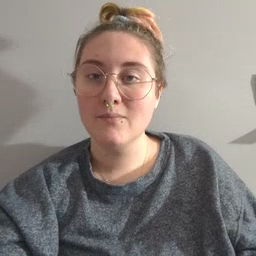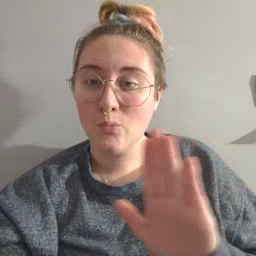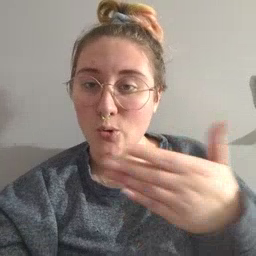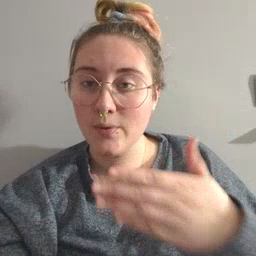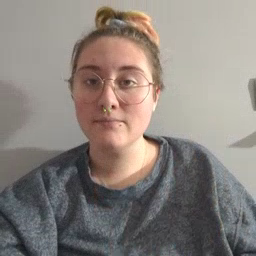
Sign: room